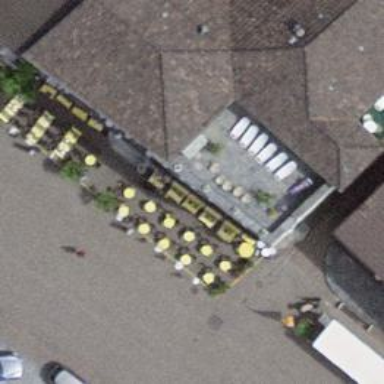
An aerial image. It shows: Restaurant.